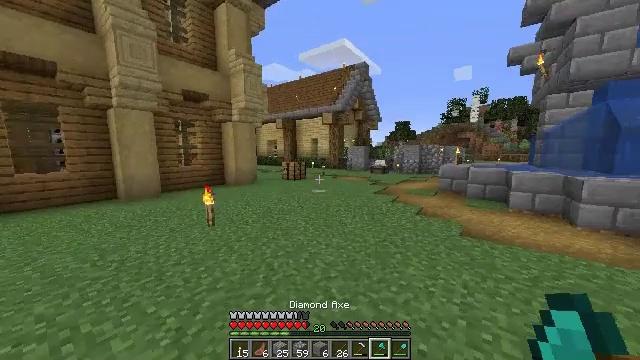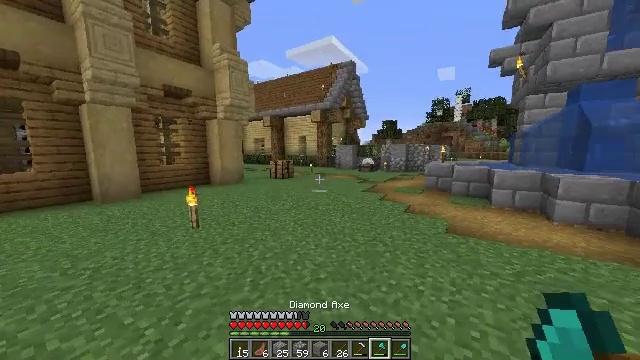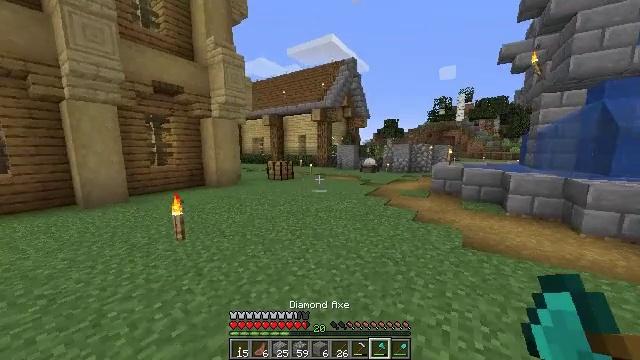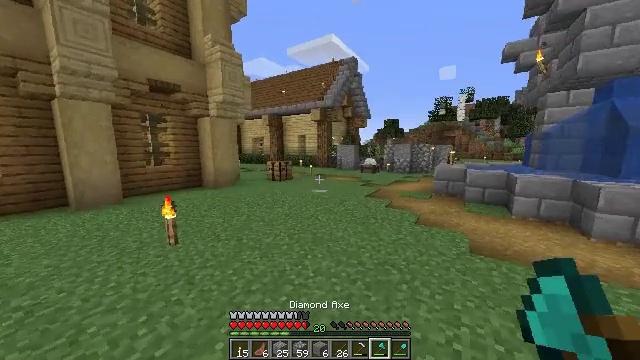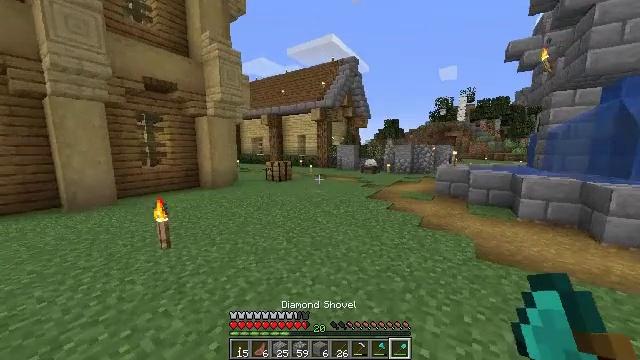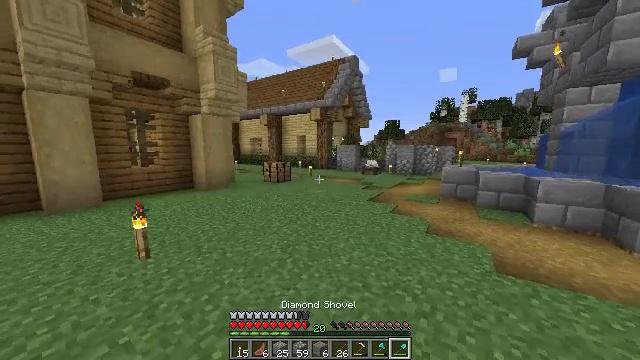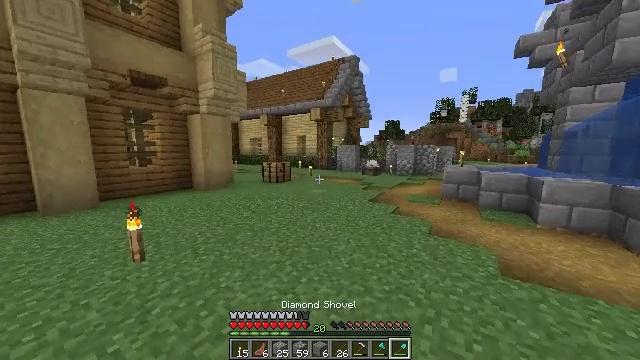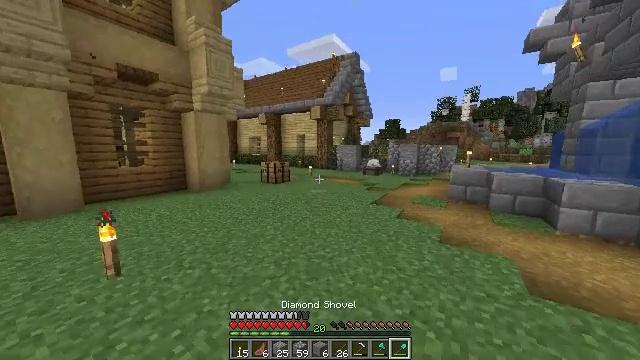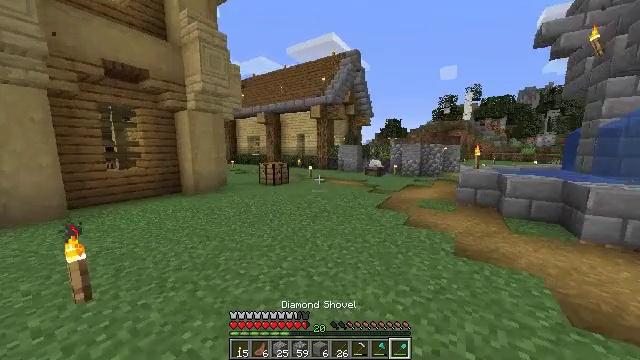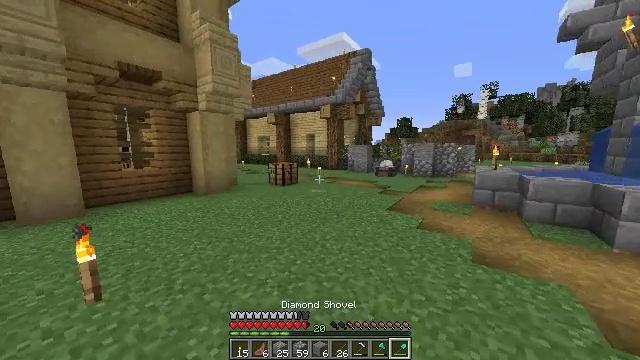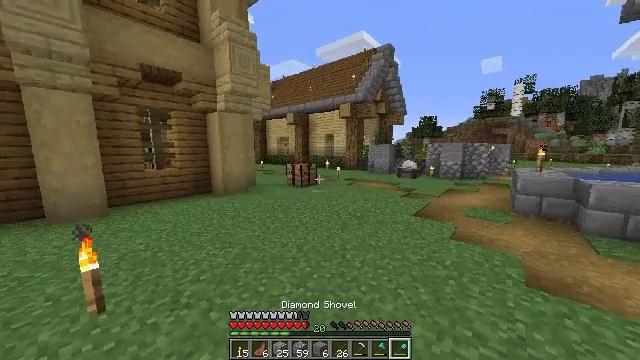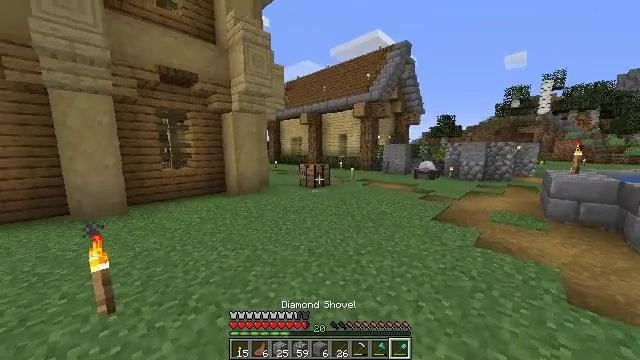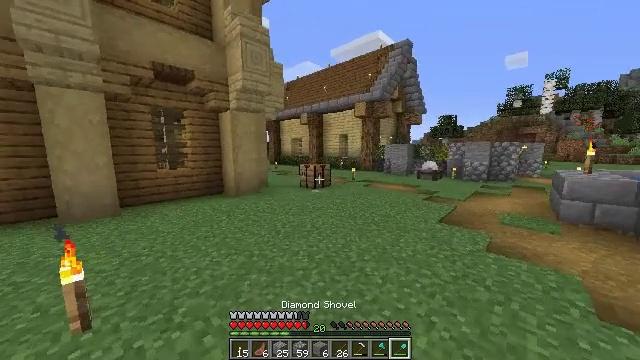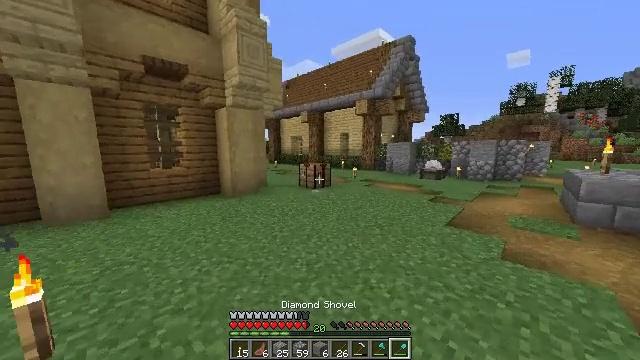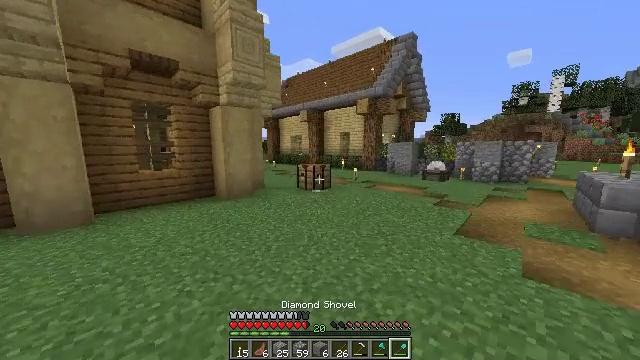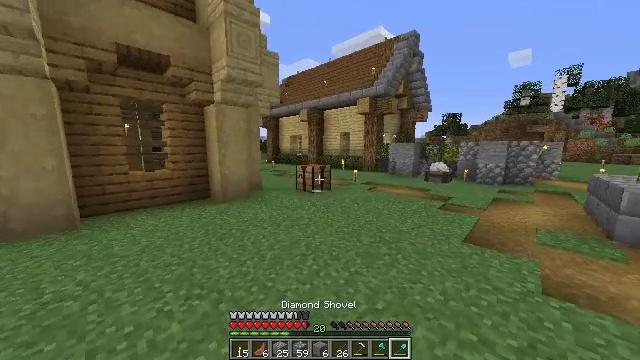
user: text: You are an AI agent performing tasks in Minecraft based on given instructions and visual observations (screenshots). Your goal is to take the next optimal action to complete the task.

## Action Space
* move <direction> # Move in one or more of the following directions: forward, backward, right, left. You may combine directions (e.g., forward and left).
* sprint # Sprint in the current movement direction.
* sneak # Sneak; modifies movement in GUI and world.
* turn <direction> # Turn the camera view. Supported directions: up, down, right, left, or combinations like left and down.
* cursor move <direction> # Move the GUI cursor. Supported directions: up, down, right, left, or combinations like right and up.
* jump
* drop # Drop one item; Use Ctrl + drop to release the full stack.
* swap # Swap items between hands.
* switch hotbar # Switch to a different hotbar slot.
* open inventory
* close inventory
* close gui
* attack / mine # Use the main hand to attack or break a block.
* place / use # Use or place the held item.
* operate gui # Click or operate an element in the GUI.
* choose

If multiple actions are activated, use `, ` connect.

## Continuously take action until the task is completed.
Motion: motion action
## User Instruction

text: Craft a spruce pressure plate.
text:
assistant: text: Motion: move forward, turn right, attack / mine
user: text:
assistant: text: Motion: move forward, attack / mine
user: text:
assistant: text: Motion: move forward, attack / mine
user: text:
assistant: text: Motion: move forward, attack / mine
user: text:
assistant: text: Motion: move forward, attack / mine
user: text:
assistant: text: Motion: move forward, attack / mine
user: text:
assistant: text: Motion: move forward, attack / mine
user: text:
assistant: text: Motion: move forward, attack / mine
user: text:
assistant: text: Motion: move forward, turn left, attack / mine
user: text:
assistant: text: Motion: move forward, turn left, attack / mine
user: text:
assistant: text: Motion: move forward, turn left, attack / mine
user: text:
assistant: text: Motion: move forward, attack / mine
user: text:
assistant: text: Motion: move forward, attack / mine
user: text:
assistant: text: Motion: move forward, attack / mine
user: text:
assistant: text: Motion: move forward, attack / mine
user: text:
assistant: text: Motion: move forward, attack / mine
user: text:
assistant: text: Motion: move forward, attack / mine, jump
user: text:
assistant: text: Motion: move forward, attack / mine, jump
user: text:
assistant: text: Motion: move forward, attack / mine, jump
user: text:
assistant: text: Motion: move forward, attack / mine, jump
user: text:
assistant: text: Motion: move forward, attack / mine
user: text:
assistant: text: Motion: move forward, attack / mine
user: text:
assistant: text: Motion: move forward, attack / mine
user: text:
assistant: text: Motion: move forward, attack / mine
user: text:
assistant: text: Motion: move forward, attack / mine
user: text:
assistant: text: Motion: move forward, attack / mine
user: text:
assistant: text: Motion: move forward, attack / mine
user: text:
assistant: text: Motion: move forward, attack / mine
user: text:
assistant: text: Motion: move forward, turn left, attack / mine
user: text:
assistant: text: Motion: move forward, turn left, attack / mine